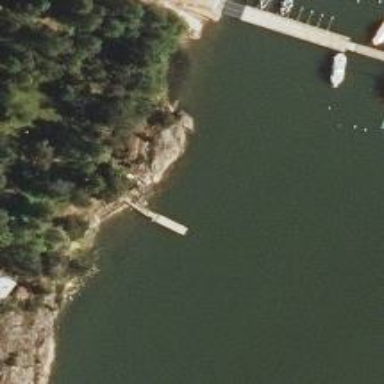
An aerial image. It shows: Man-made pier.